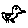
Label: bird